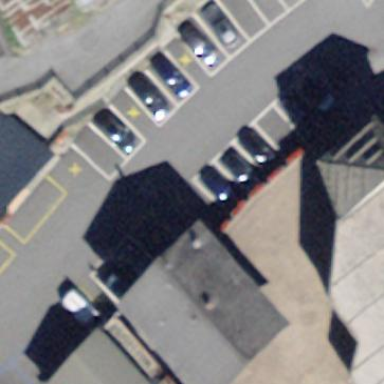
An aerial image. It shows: Parking area.